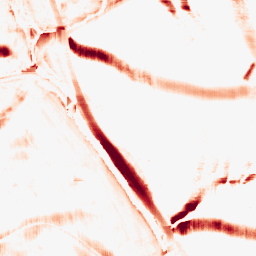
Category: morphological
Decomposition family: morphological_square
Decomposition parameters: operation: opening
size: 20
Upsampling method: edge_directed
Upsampling parameters: scale: 2
Upsampling scale: 2